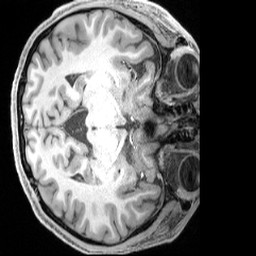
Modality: T1w
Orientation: axial
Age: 26
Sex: male
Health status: healthy
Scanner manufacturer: siemens
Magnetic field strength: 3 T
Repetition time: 2.4 s
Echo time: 0.00222 s